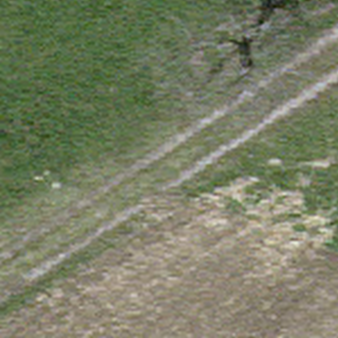
Label: other